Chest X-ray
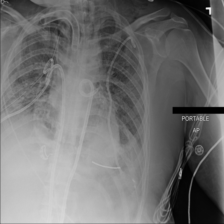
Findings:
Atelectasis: negative
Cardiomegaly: negative
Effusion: negative
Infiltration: negative
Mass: negative
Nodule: negative
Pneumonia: negative
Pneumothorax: negative
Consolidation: negative
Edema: negative
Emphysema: negative
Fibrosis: negative
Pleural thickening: negative
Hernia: negative